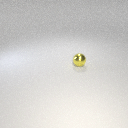
small yellow metal sphere